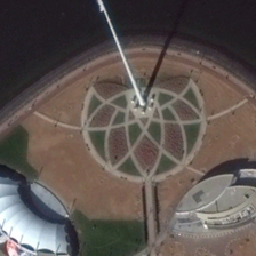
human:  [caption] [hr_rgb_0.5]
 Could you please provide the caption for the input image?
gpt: the flower in bud in the square .

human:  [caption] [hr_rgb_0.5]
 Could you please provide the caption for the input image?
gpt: A square with a flagstaff is near the river.

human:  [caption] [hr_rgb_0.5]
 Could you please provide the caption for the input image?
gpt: There are two unique palaces of squares.

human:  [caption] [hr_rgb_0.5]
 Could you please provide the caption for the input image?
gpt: A square with flagpole is by the river.

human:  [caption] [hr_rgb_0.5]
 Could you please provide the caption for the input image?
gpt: There are two unique palaces on the square.